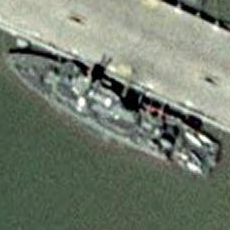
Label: destroyer